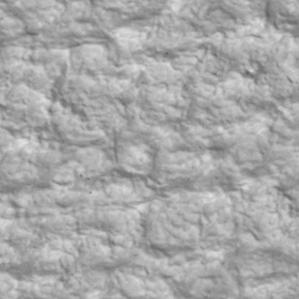
Label: non_frost